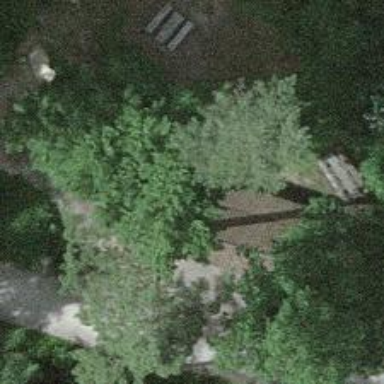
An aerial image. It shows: Picnic site with BBQ amenities available.